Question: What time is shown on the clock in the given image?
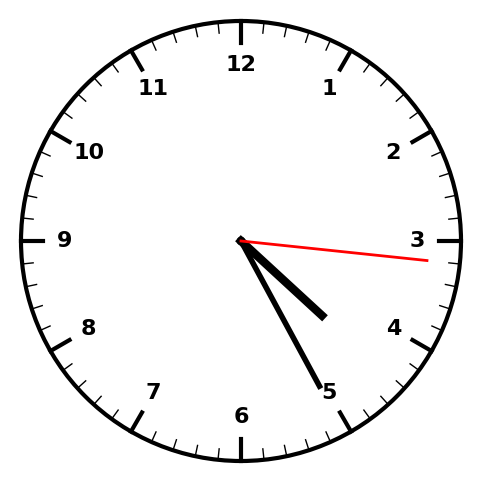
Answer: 04:25:16